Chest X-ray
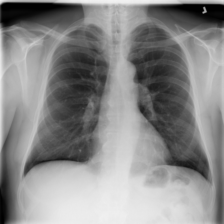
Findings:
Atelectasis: positive
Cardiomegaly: negative
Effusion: negative
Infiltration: negative
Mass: negative
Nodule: negative
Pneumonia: negative
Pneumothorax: negative
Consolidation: negative
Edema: negative
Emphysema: negative
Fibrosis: negative
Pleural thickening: negative
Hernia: negative